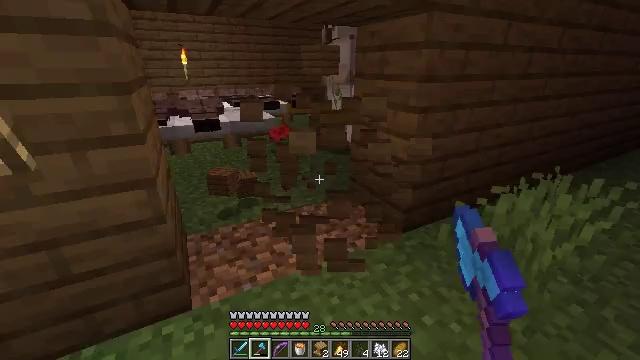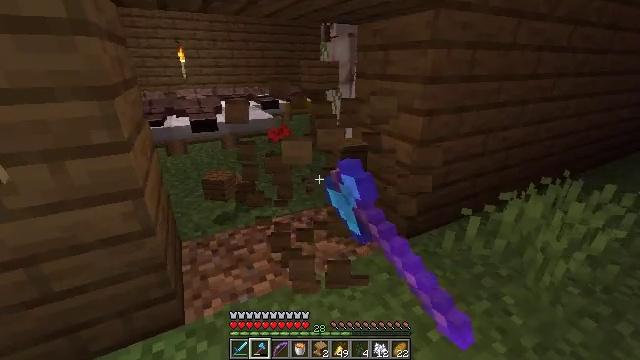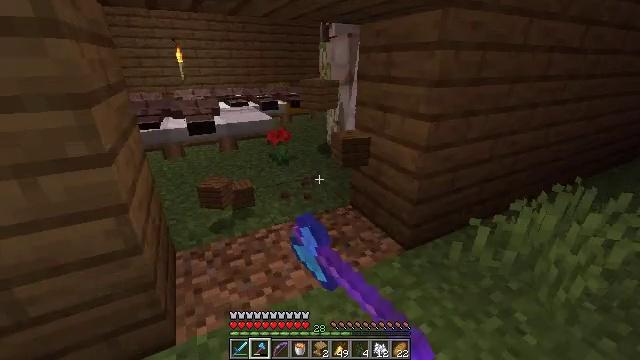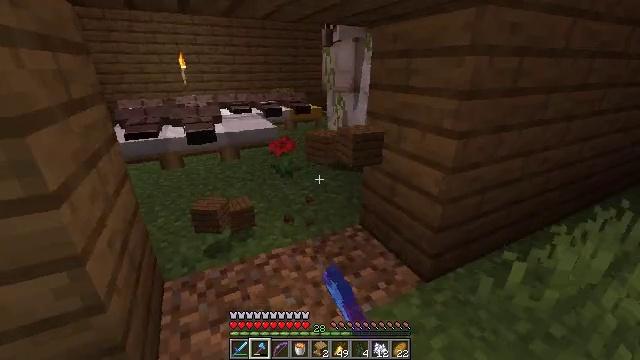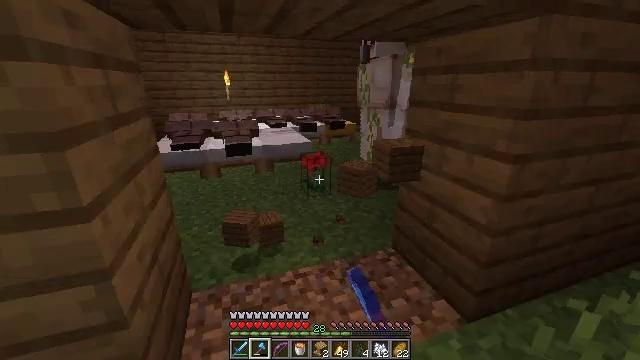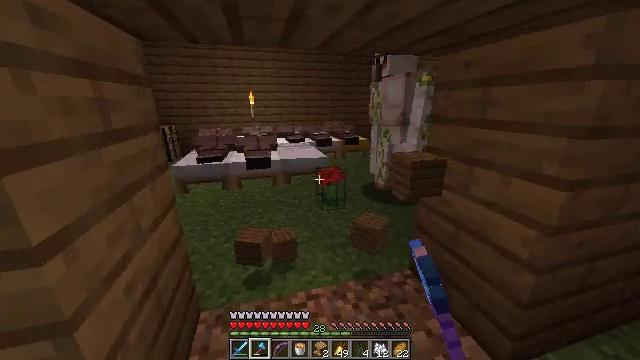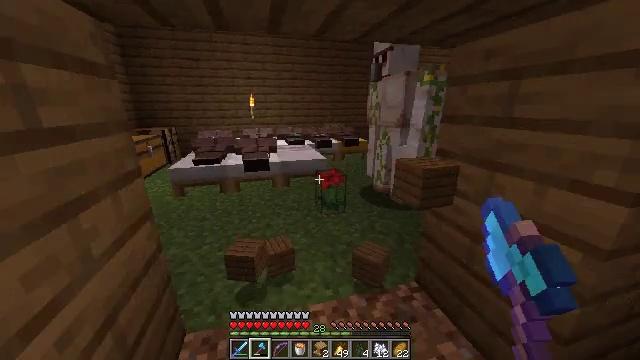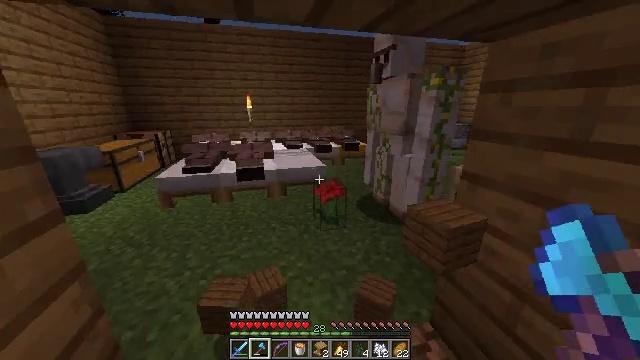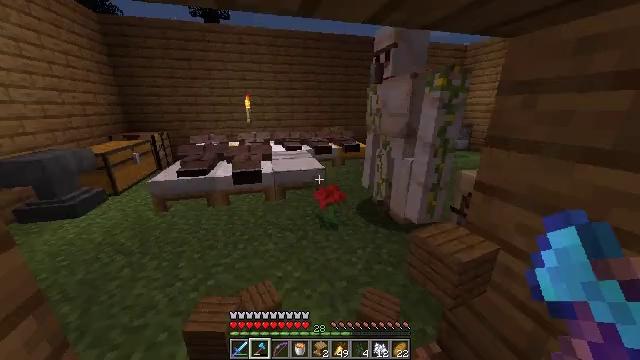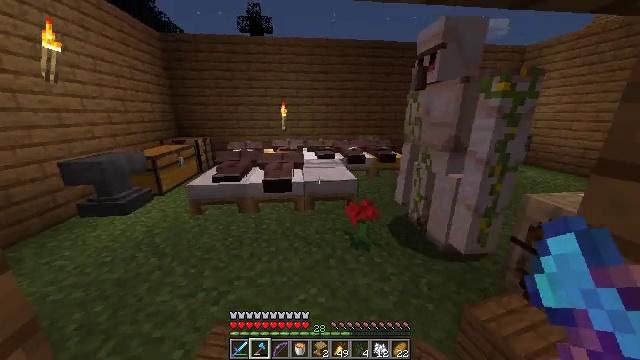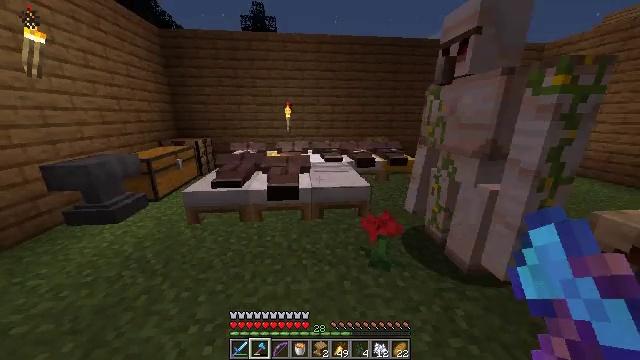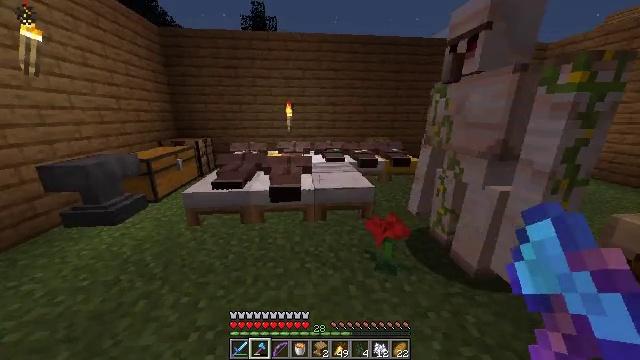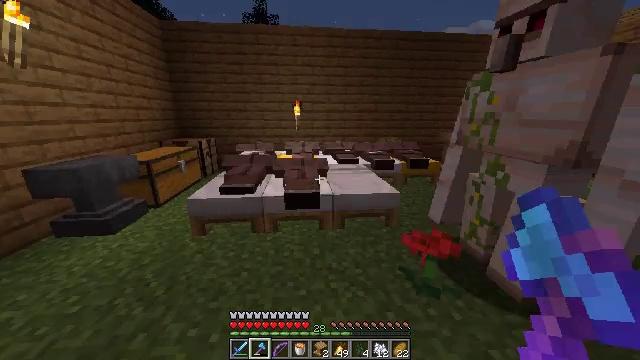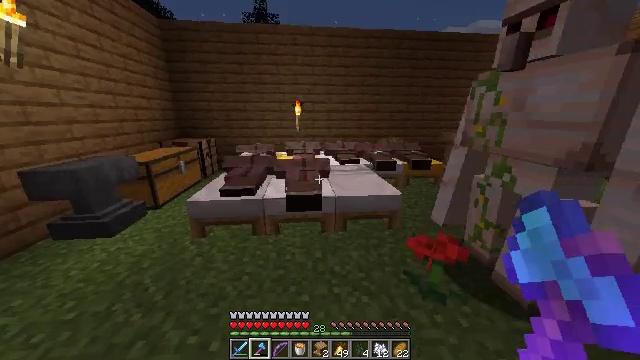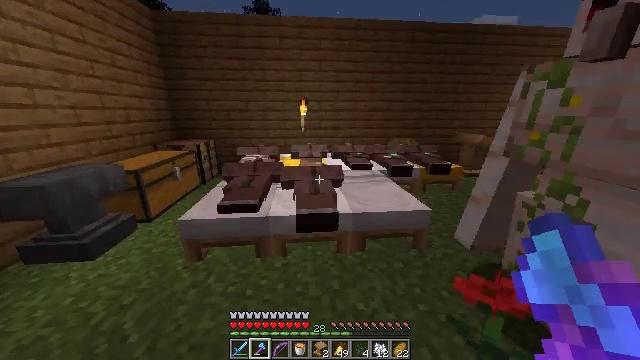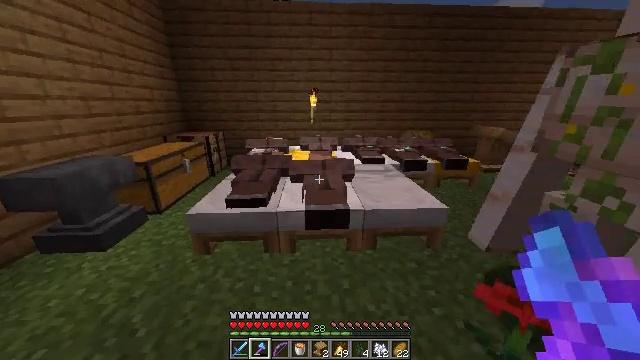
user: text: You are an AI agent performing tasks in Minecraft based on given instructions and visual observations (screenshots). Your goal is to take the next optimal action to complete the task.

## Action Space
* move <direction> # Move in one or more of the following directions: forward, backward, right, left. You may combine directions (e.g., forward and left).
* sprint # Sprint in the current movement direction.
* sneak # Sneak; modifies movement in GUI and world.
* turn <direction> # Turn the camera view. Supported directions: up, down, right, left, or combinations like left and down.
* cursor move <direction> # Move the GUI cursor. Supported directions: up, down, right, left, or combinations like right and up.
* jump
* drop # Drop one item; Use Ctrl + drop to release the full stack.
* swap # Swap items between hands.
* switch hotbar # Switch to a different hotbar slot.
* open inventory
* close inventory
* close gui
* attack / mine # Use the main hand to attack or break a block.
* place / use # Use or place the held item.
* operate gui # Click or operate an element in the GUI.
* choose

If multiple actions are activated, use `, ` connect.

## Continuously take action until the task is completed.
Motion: motion action
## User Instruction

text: Mine the yellow bed to pick it up.
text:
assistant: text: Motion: move forward
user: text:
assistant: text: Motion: move forward
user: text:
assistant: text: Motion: move forward, sprint, turn left
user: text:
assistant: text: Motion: move forward, sprint, turn left and up
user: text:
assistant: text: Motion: move forward, sprint, turn left and up
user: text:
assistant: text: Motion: move forward, sprint
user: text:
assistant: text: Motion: move forward, sprint
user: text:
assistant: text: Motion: move forward, sprint
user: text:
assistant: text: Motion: move forward and move left, sprint, turn left and up
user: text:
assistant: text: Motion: move forward and move left, sprint
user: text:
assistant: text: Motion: move forward and move left, sprint
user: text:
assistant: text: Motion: move forward and move left, sprint
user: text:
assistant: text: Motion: move forward
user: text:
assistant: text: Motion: move forward
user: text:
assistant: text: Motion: turn left and down
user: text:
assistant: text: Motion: move forward, turn left and down
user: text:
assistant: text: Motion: move forward, turn left and down
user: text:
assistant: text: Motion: move forward, turn down
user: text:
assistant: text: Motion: move forward, turn right and down
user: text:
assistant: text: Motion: move forward, turn right and down
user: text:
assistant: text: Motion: move forward, turn right and down
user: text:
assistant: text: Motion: move forward
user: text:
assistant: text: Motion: move forward
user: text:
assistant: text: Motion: move forward
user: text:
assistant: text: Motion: move forward
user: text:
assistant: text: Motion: move forward, turn right and down
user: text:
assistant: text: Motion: turn right and down
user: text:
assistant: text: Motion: turn right and down
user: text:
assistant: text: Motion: turn right and down
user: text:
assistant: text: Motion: move right, turn right and down